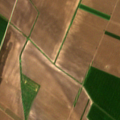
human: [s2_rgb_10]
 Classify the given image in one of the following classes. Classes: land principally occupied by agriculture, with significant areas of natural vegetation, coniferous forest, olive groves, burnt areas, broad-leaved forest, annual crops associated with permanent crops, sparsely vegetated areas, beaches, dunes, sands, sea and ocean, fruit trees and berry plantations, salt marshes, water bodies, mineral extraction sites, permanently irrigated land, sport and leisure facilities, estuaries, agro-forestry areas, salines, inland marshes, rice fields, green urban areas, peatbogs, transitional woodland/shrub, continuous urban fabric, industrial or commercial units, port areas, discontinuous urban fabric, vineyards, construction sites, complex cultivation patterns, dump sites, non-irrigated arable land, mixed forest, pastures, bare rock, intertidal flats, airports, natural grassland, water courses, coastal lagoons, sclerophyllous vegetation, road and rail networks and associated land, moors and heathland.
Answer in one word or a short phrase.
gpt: non-irrigated arable land